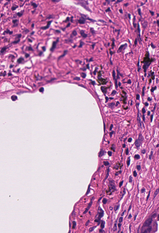
Tumor epithelial tissue: no
Tumor-associated stroma tissue: yes
Normal tissue: no